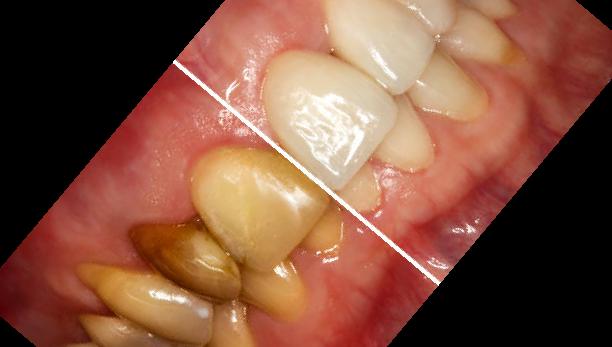
Condition: Gingivitis